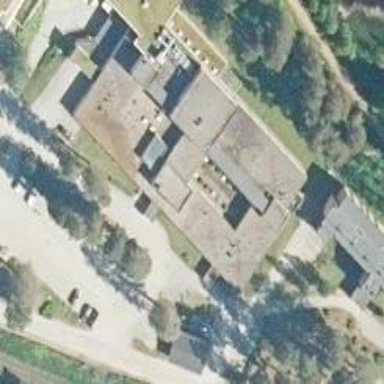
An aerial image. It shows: Hospital building.